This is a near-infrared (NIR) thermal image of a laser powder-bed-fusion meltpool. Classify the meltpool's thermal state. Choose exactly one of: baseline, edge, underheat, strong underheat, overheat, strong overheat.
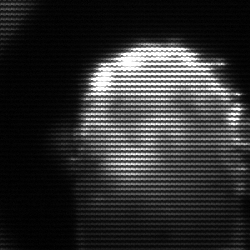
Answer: baseline